Question: I've got a simple REST API that gives me data about an item at '/api/items/:id', including ID and name. I'm using a Router to organise my Backbone views. The 'edit' route instantiates a FormEditItem view, passing it the ID from the URL.
To get the data for the model from the API, the form view instantiates a new model, sets the ID and then calls the model's fetch method. (The second approach recommended in <URL>
The model declaration is extremely simple:
'''
App.Models.Item = Backbone.Model.extend({
urlRoot: 'api/items'
});
'''
And this is my form view:
'''
App.Views.FormEditItem = Backbone.View.extend({
template: _.template($('#tpl-formEditItem').html()),
initialize: function(opts) {
_.bindAll(this, "render");
this.modelID = opts.modelID;
this.parent = opts.parent;
this.model = new App.Models.Item({id: this.modelID});
this.model.fetch();
this.render();
},
render: function() {
console.log('Starting render:', this.model);
console.log(this.model.get('name'));
this.parent.$el.append(this.template(this.model.toJSON()));
return this;
}
});
'''
In my form view's render function I'm logging out the model. I can see the model's attributes. But on the next line, when I try to log out the results of get('name'), I get undefined!

What's going on? Do I need to define a model's attributes before I try to fetch them from the database?
=============================================================================
EDIT
Following Stephen and Rida's advice, the fix in this situation is to add an event listener to the model's 'change' event. The 'fetch' operation takes some time to get the data from the API: I was trying to output the data before it arrived. So my initialize function should read:
'''
initialize: function(opts) {
_.bindAll(this, "render");
this.modelID = opts.modelID;
this.parent = opts.parent;
this.model = new App.Models.Item({id: this.modelID});
this.listenTo(this.model, 'change', this.render);
this.model.fetch();
}
'''
Thanks a lot guys!
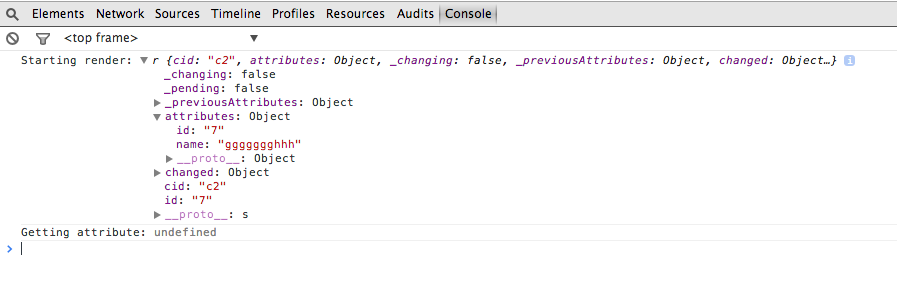
Answer: The problem is that you're trying to render the view before the fetch completes. In initialize, you call
'''
this.model.fetch()
'''
and then immediately call
'''
this.render()
'''
At that point the fetch won't have completed, so there won't be a 'name' attribute.
When you look at the model in the console, that's after the fetch has completed, so then there is a 'name'